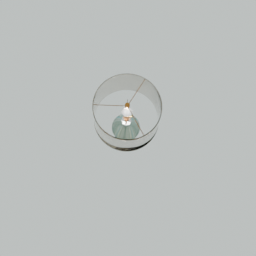
Label: lighting